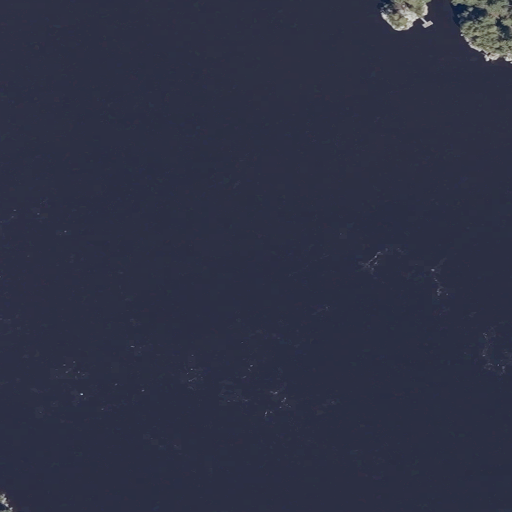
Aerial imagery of bar in Maine named Thorne Island Ledge containing open water, barren land, evergreen forest, and herbaceous wetlands